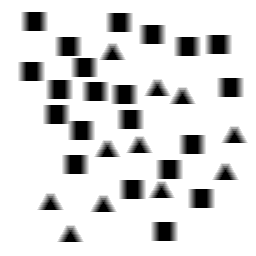
Squares: 21
Triangles: 11
Stars: 0
Total shapes: 32